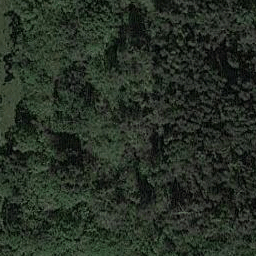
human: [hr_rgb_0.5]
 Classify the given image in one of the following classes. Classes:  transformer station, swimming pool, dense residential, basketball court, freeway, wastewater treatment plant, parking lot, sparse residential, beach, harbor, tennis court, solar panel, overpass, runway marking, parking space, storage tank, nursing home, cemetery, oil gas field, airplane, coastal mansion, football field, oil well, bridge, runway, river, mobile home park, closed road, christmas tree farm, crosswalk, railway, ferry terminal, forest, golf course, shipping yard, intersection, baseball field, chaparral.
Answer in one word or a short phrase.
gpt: forest